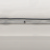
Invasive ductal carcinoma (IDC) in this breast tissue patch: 0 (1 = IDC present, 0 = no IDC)